Question: How do you delete data from influxdb?
The documentation shows it should be as simple as:
'''
delete from foo where time < now() -1h
'''
For some reason, influxdb rejects my delete statements saying "Delete queries can't have where clause that doesn't reference time"
'''
select * from bootstrap where duration > 1000 and time > 14041409940s and time < now()
'''
## I want to delete these 5 entries whos duration > 1000 seconds
This should be a valid sql statement, yet it fails

None of these delete statements work either
'''
delete from bootstrap where duration > <PHONE>"
delete from bootstrap where duration > 300000"
delete from bootstrap where time = 1404140994043"
delete from bootstrap where duration > 300000 and time > 1404141054508 "
delete from bootstrap where duration > 300000 and time > 1404141054508s "
delete from bootstrap where time > 1404141054508s and duration > 300000 "
delete from bootstrap where duration > 30000 and time > 1s"
'''
Documentation reference
<URL>
Additional queries
'''
delete from bootstrap where time > 1404141416824 and duration > 3000;
delete sequence_number from bootstrap where time > 1s and duration > 1000;
'''
Maybe this is a bug?
<URL>
<URL>
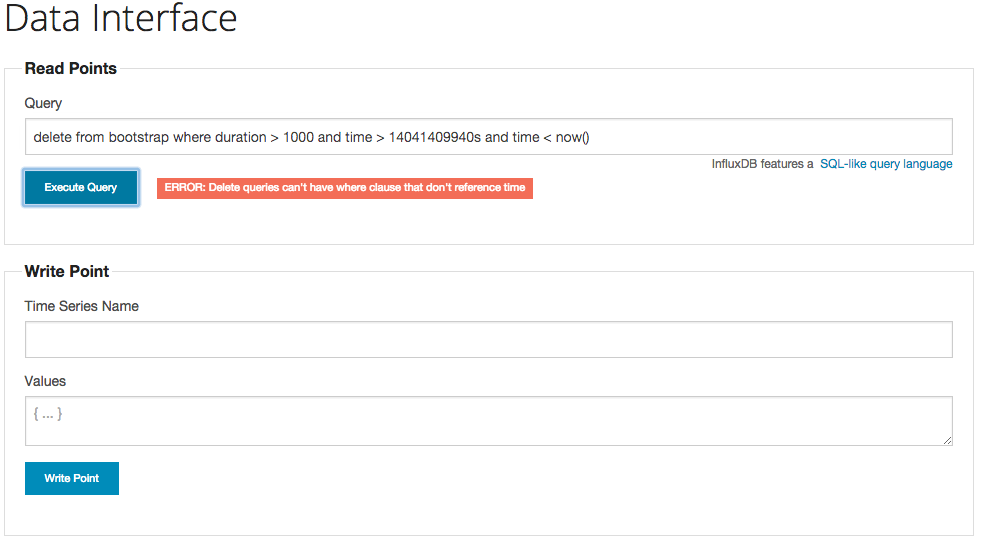
Answer: It appears that you can do this in influxdb 0.9. For instance, here's a query that just succeeded for me:
'''
DROP SERIES FROM temperature WHERE machine='zagbar'
'''
(Per generous comment by @MuratCorlu, I'm reposting my earlier comment as an answer...)